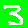
Digit: 3